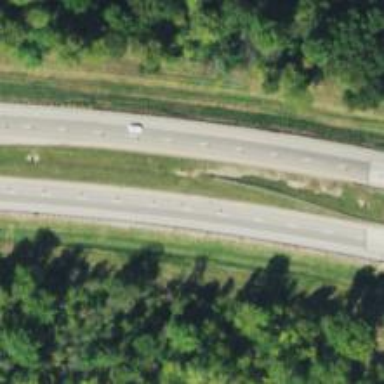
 categorized as trunk highway. This motorway allows high-speed traffic."